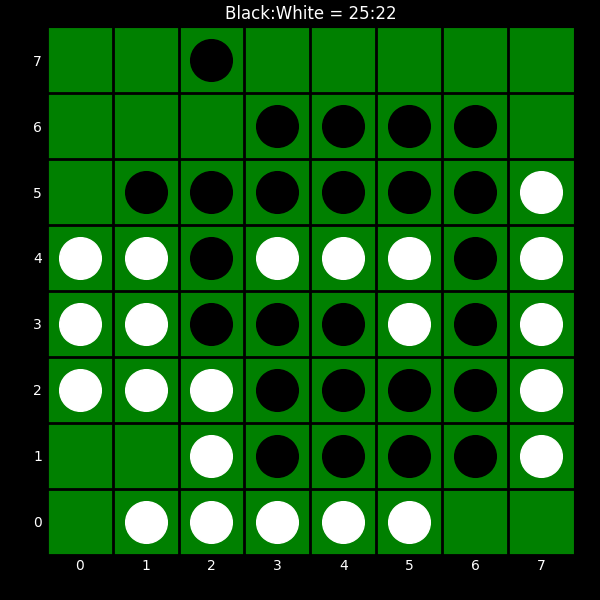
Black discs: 25
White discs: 22